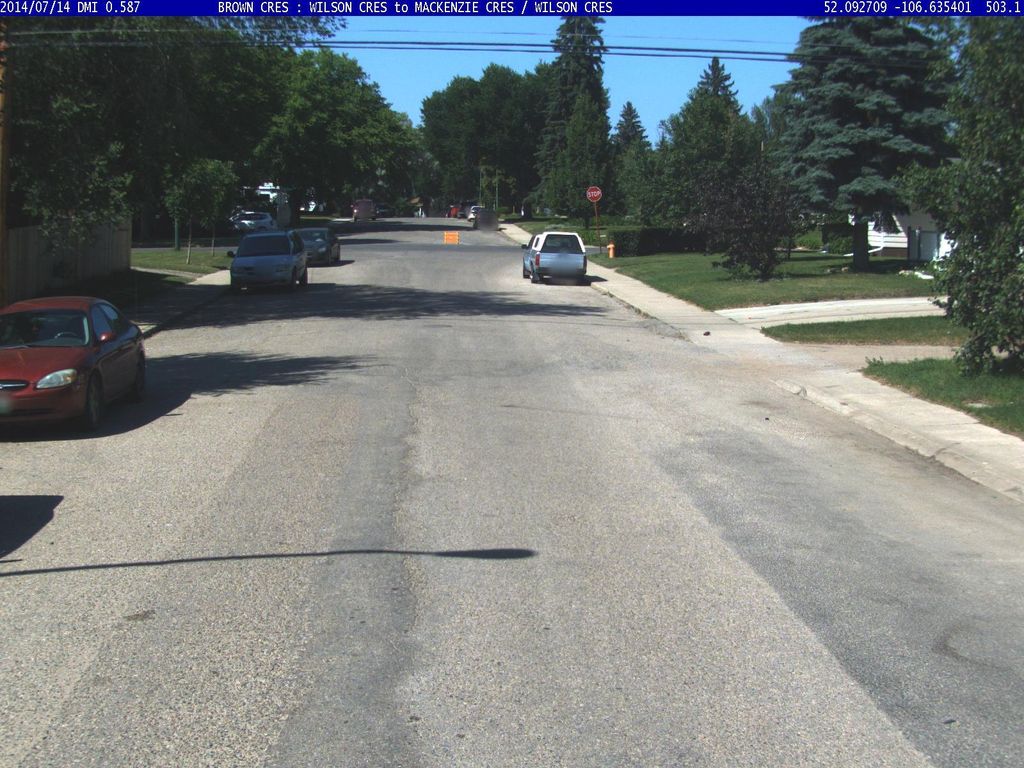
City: saskatoon